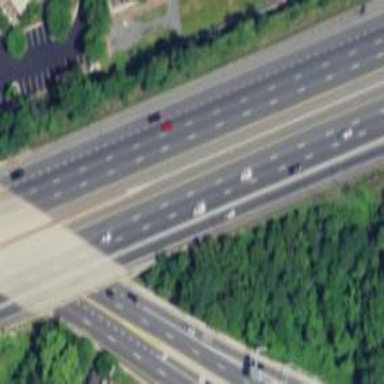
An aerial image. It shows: Motorway.